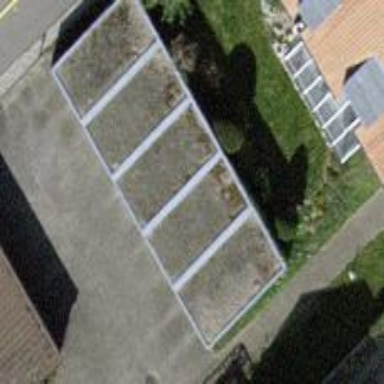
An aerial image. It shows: Group of garages.